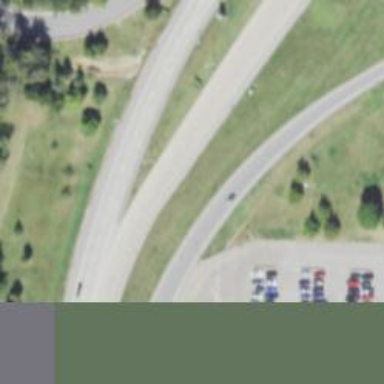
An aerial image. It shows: Tertiary_link road with asphalt surface.